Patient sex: M
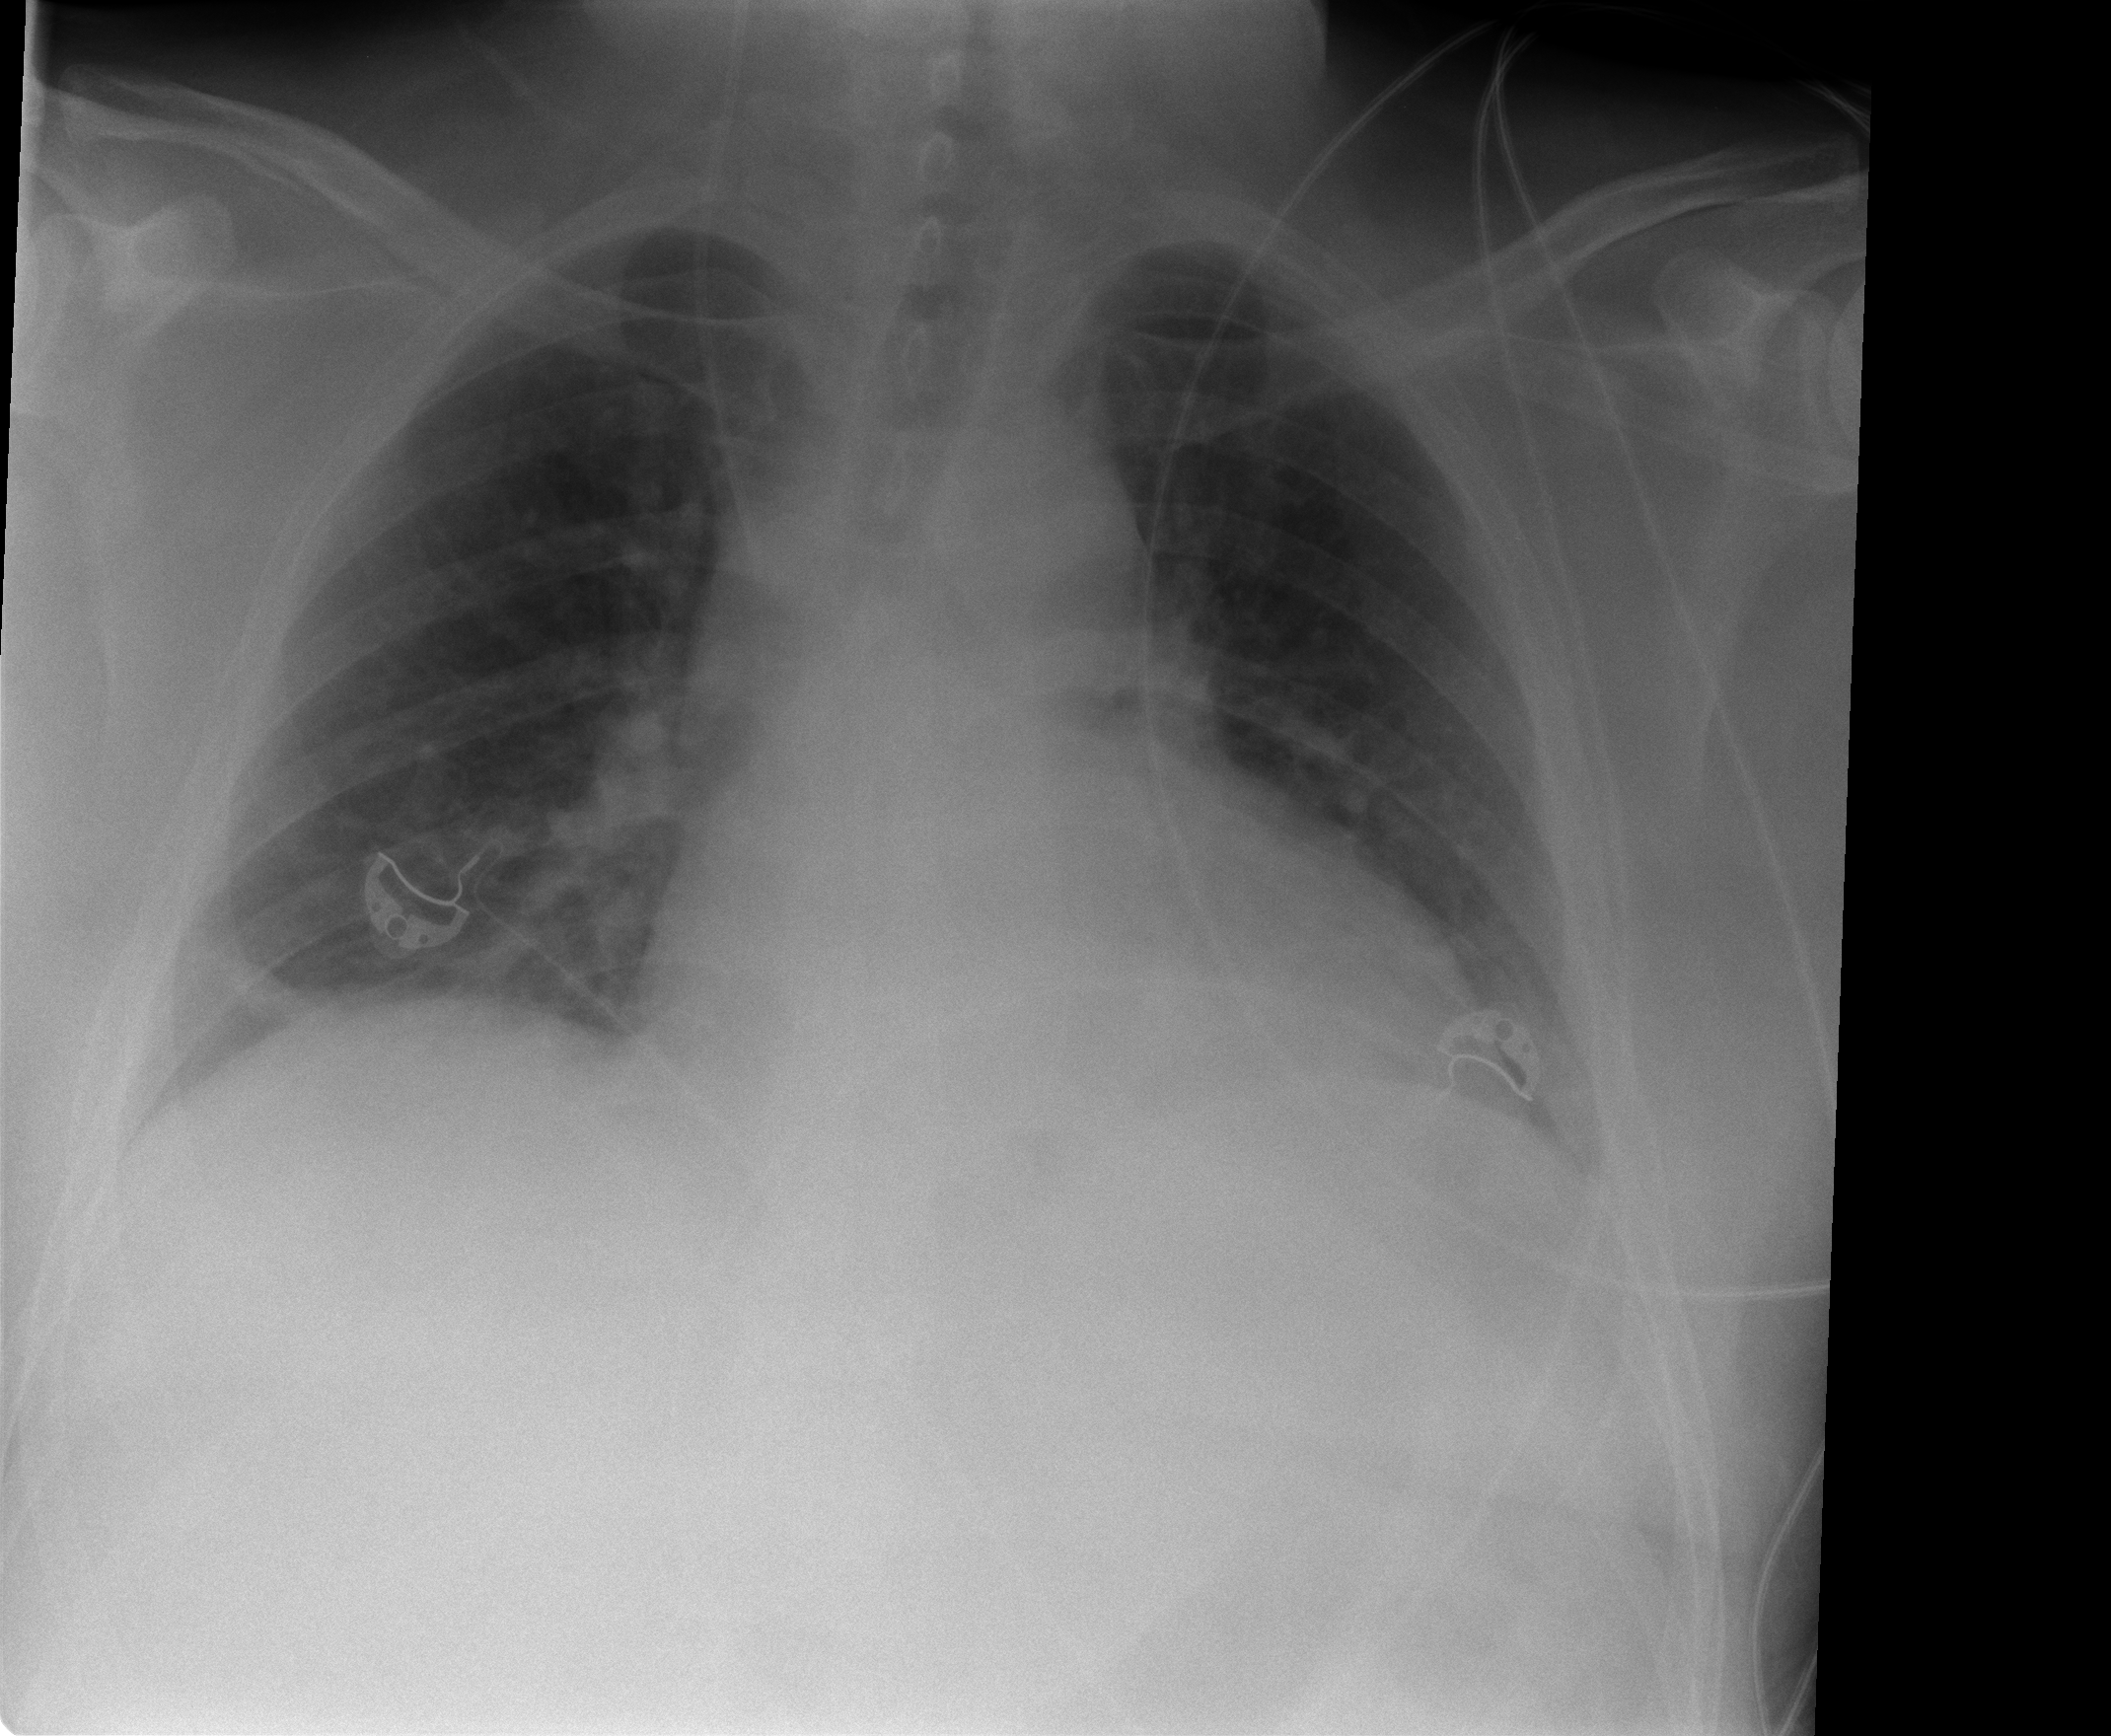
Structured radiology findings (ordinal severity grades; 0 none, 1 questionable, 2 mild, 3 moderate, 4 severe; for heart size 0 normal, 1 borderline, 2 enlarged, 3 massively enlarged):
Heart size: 2
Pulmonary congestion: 0
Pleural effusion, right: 0
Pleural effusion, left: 1
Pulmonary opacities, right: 0
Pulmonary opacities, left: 0
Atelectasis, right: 0
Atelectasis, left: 0